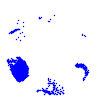
Particle: kaon